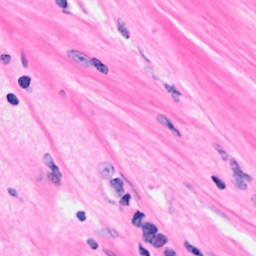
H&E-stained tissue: Breast